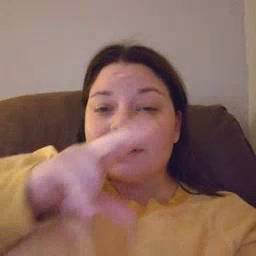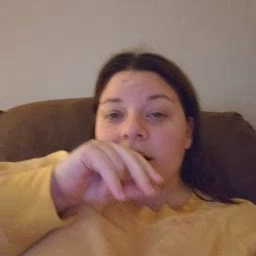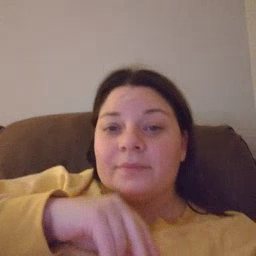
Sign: duck